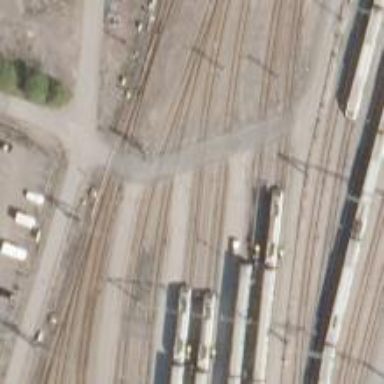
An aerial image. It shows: Rail yard with electrified contact lines for the railway.